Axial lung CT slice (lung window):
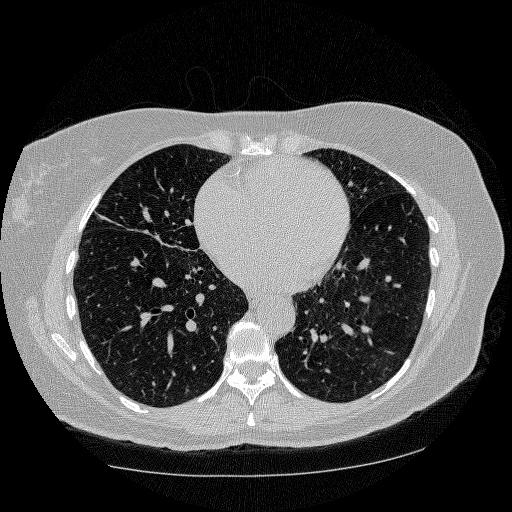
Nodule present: no